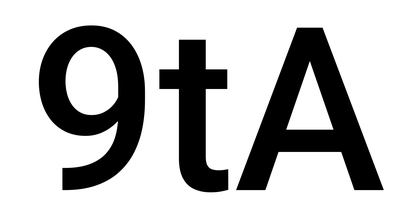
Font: Roboto_Medium